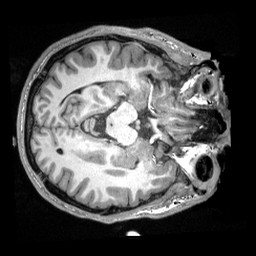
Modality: T1w
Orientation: axial
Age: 23
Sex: male
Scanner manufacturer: siemens
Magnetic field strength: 3 T
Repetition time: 2.3 s
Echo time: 0.00308 s